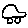
Label: car